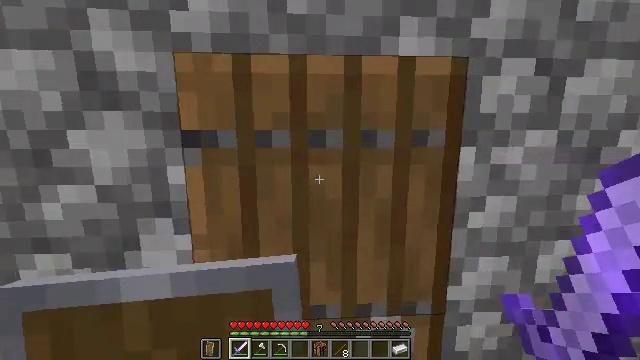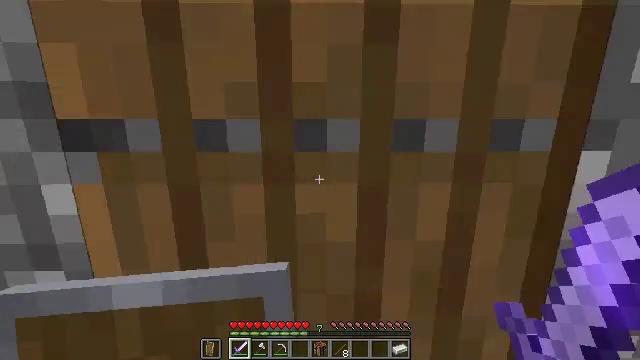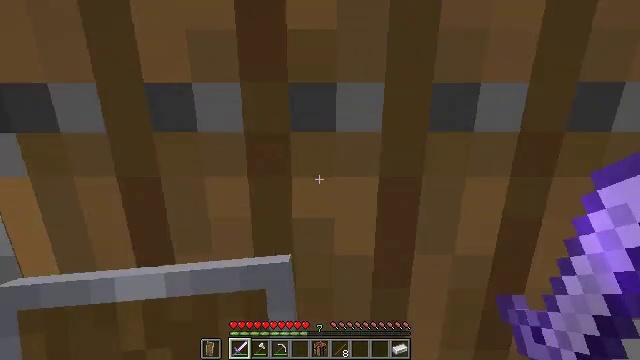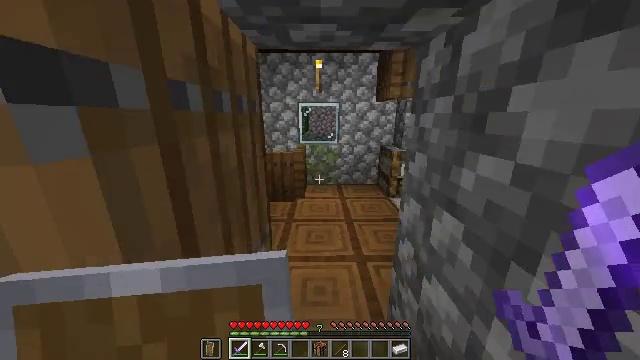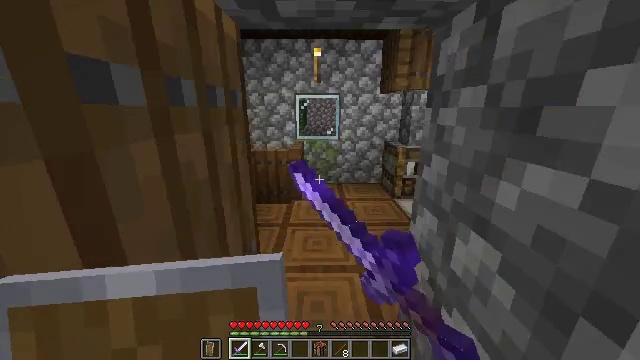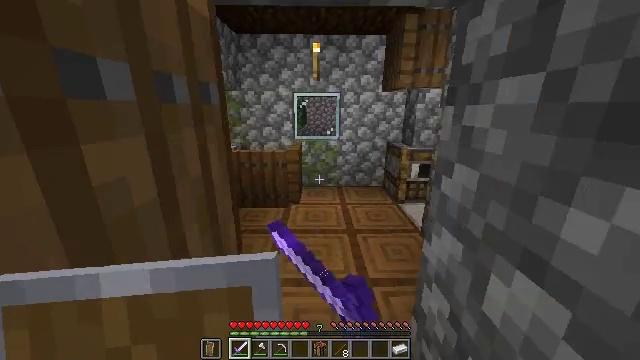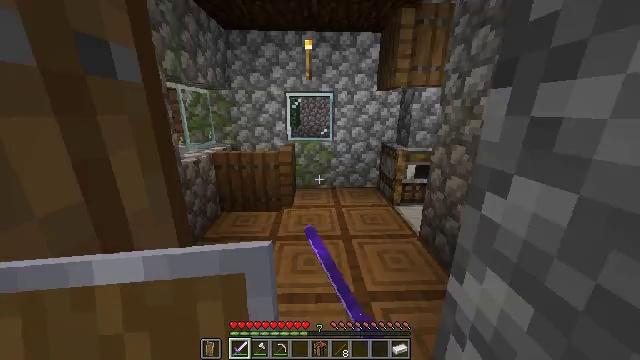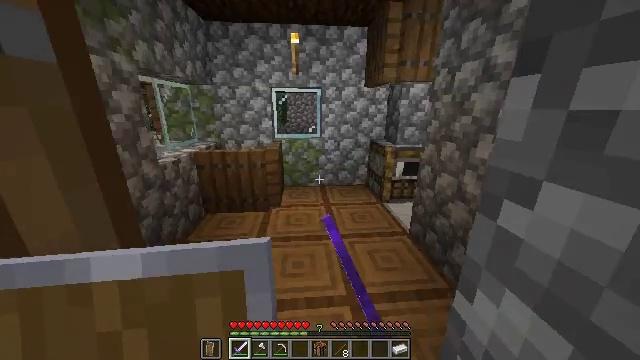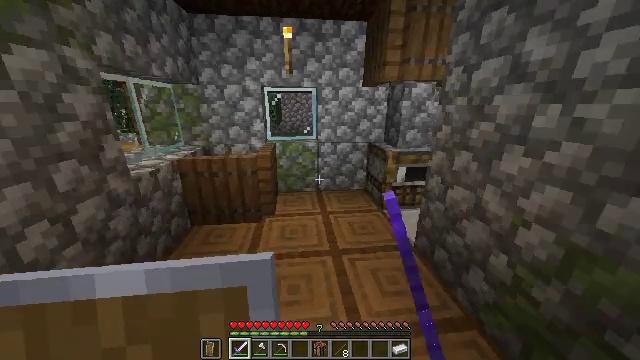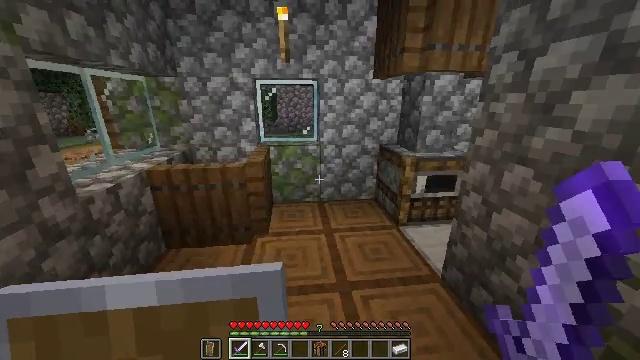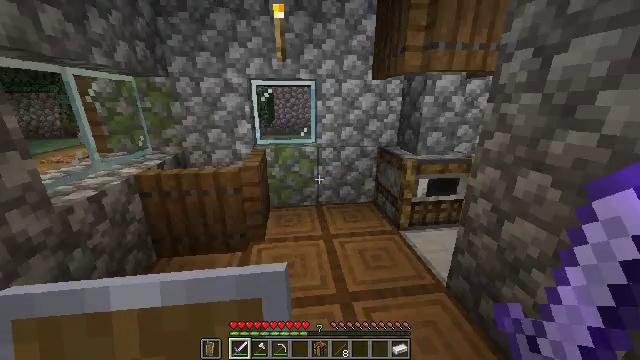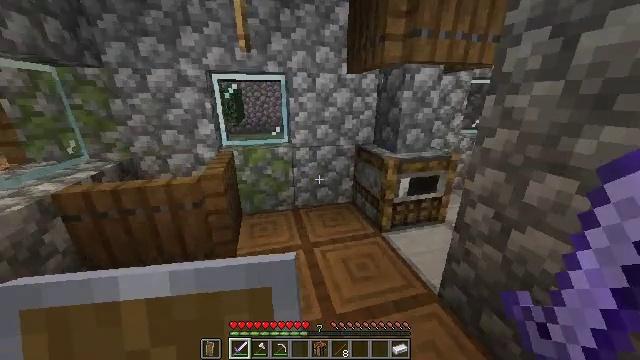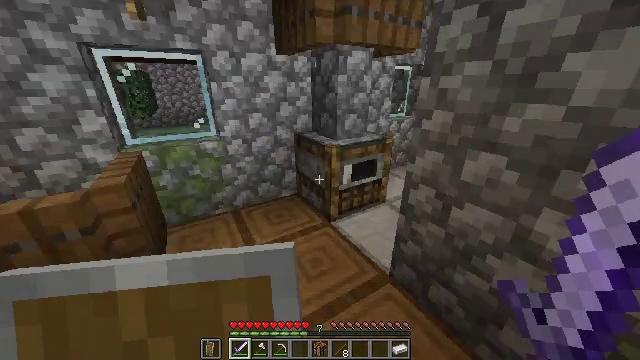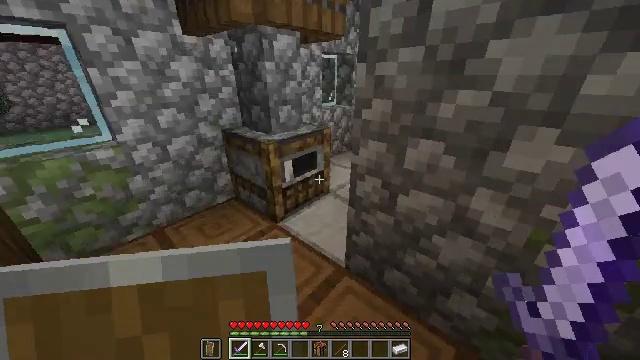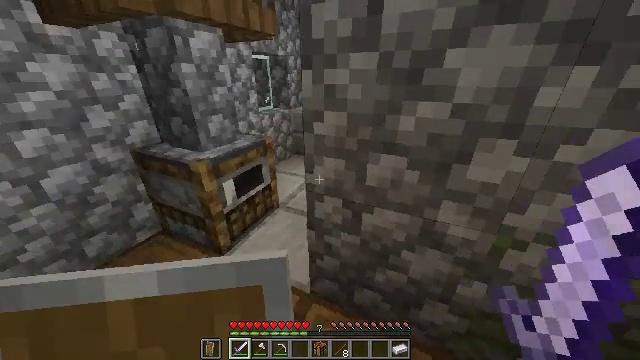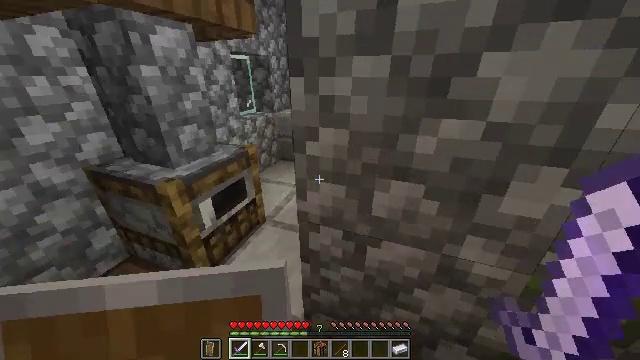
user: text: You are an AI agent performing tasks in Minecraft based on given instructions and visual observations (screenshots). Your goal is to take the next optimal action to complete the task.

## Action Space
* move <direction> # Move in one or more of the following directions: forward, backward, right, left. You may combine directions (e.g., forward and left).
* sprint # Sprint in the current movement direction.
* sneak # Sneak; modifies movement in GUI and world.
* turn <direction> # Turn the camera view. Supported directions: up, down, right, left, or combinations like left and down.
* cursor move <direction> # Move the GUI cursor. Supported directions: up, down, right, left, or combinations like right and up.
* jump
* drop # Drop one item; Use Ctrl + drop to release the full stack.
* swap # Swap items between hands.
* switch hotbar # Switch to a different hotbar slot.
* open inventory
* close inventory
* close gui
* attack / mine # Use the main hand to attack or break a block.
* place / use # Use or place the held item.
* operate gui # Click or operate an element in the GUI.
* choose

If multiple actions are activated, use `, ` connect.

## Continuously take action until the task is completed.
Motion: motion action
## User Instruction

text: Mine the smoker to break it.
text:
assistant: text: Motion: move forward, sprint, turn left and down
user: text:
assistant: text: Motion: move forward, sprint, turn down
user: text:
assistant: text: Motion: move forward, sprint, turn down, use / place
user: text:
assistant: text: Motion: move forward, sprint, use / place
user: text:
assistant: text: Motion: move forward, sprint, use / place
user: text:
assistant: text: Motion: move forward, sprint, turn right, use / place
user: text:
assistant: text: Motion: move forward, sprint, turn right
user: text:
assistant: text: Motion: move forward, sprint, turn right
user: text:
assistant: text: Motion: move forward, sprint
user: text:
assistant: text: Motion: move forward, sprint
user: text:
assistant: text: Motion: move forward, sprint, turn right and down
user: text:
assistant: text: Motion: move forward, sprint, turn right and down
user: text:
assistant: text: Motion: move forward, sprint, turn right and down
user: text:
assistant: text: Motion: move forward, sprint, turn right
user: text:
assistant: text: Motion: move forward, sprint, turn right
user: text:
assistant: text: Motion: move forward, sprint
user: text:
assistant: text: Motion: move forward and move left, sprint
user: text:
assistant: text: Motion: move forward and move left, sprint
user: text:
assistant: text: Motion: move forward and move left, sprint, turn right and up
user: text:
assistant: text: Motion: move forward and move left, sprint, turn right and up
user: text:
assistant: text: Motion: move forward and move left, sprint, turn right
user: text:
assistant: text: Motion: move forward, sprint, turn right
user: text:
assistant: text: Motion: move forward, sprint, turn right
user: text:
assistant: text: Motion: move forward and move left, sprint, turn right
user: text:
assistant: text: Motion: move forward and move left, sprint
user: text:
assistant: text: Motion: move forward and move left, sprint
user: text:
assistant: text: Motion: move forward and move left, sprint, turn left and up
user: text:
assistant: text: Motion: move forward and move left, sprint, turn right and up
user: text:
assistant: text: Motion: move forward and move left, sprint, turn right
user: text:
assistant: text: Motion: move forward and move left, sprint, turn right